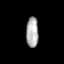
Tissue: skin
Cell type: Epithelial cells
Senescence score: 0.9108
Nuclear area (px): 368
Mean DAPI intensity: 171.647